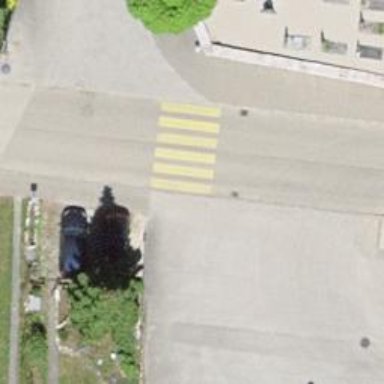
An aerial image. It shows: Uncontrolled zebra crossing on the road.